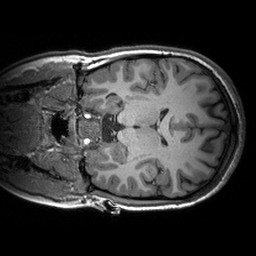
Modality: T1w
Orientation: coronal
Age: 21
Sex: female
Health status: healthy
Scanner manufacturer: siemens
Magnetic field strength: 3 T
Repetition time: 2.53 s
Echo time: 0.00288 s